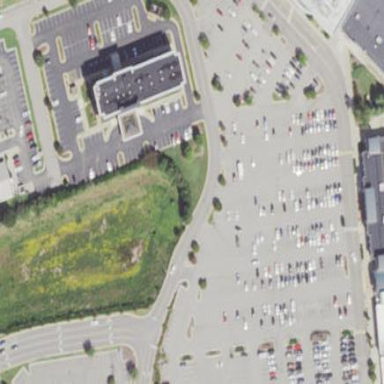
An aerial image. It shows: Parking area with surface.